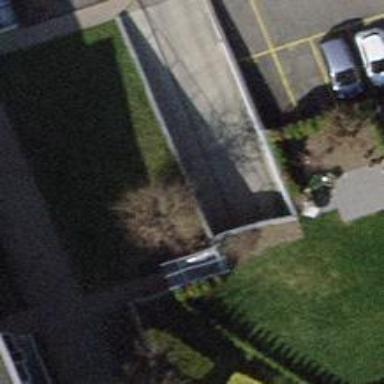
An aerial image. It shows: Parking entrance.